Question: I'm plotting a series of data points with x and y error but do NOT want the errorbars to be included in the legend (only the marker). Is there a way to do so?

Example:
'''
import matplotlib.pyplot as plt
import numpy as np
subs=['one','two','three']
x=[1,2,3]
y=[1,2,3]
yerr=[2,3,1]
xerr=[0.5,1,1]
fig,(ax1)=plt.subplots(1,1)
for i in np.arange(len(x)):
ax1.errorbar(x[i],y[i],yerr=yerr[i],xerr=xerr[i],label=subs[i],ecolor='black',marker='o',ls='')
ax1.legend(loc='upper left', numpoints=1)
fig.savefig('test.pdf', bbox_inches=0)
'''
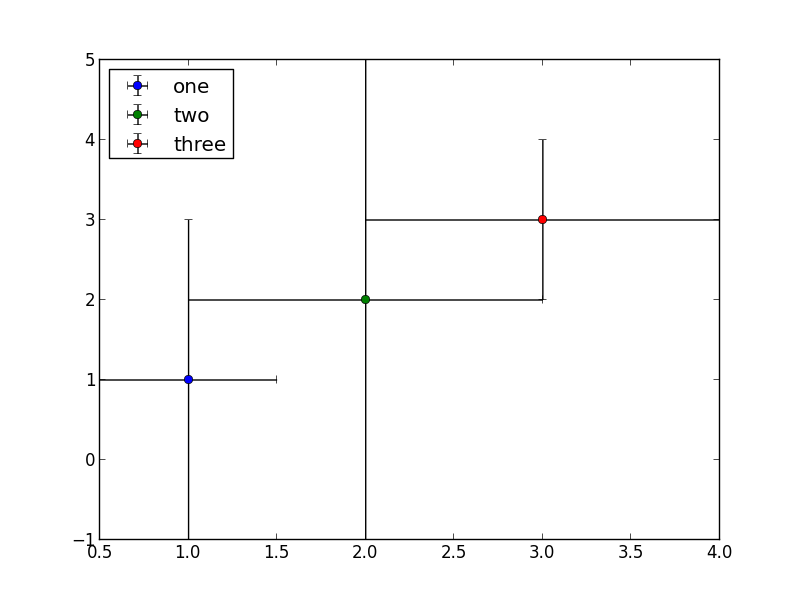
Answer: You can modify the legend handler. See the <URL>.
Adapting your example, this could read:
'''
import matplotlib.pyplot as plt
import numpy as np
subs=['one','two','three']
x=[1,2,3]
y=[1,2,3]
yerr=[2,3,1]
xerr=[0.5,1,1]
fig,(ax1)=plt.subplots(1,1)
for i in np.arange(len(x)):
ax1.errorbar(x[i],y[i],yerr=yerr[i],xerr=xerr[i],label=subs[i],ecolor='black',marker='o',ls='')
# get handles
handles, labels = ax1.get_legend_handles_labels()
# remove the errorbars
handles = [h[0] for h in handles]
# use them in the legend
ax1.legend(handles, labels, loc='upper left',numpoints=1)
plt.show()
'''
This produces